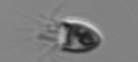
Label: Balanion